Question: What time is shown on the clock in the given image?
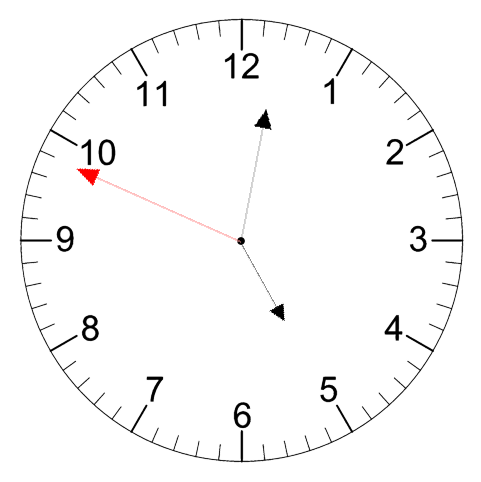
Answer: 05:01:49